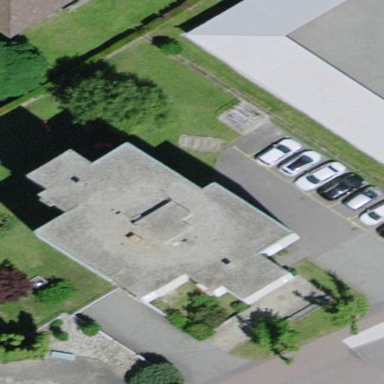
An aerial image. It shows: Building part with flat roof.